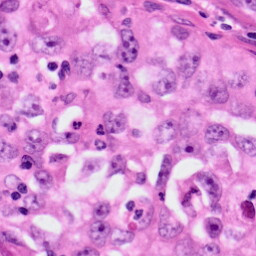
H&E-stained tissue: Lung